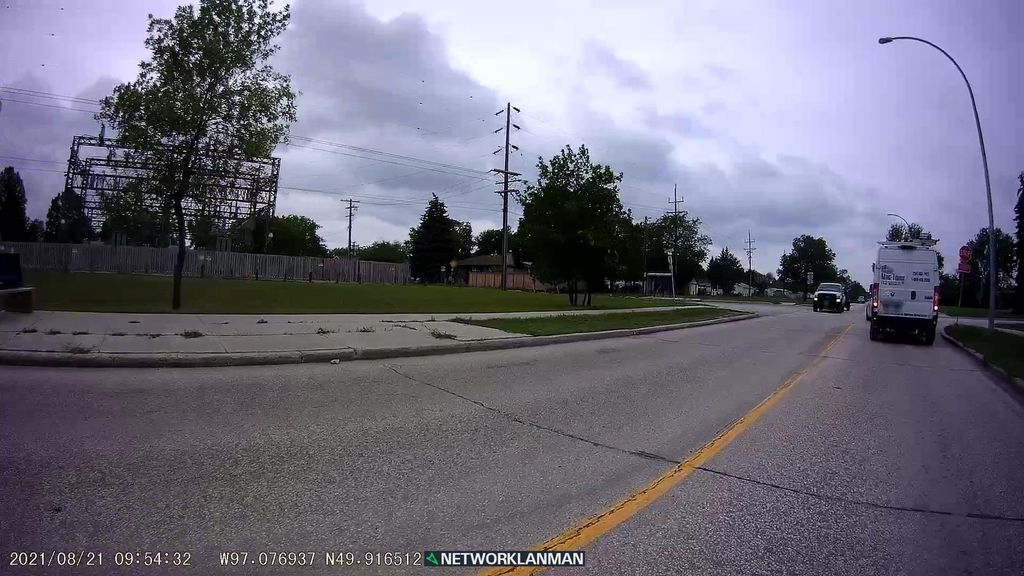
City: winnipeg